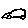
Label: car